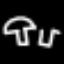
Label: mushroom